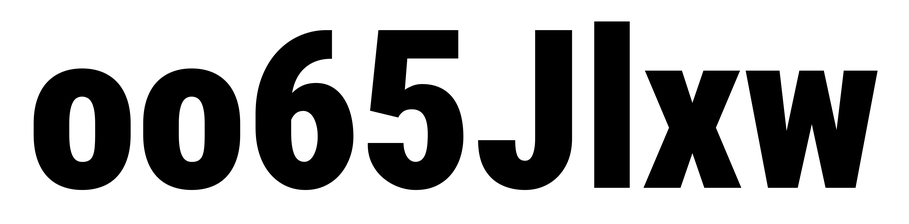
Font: Roboto_Condensed_Black